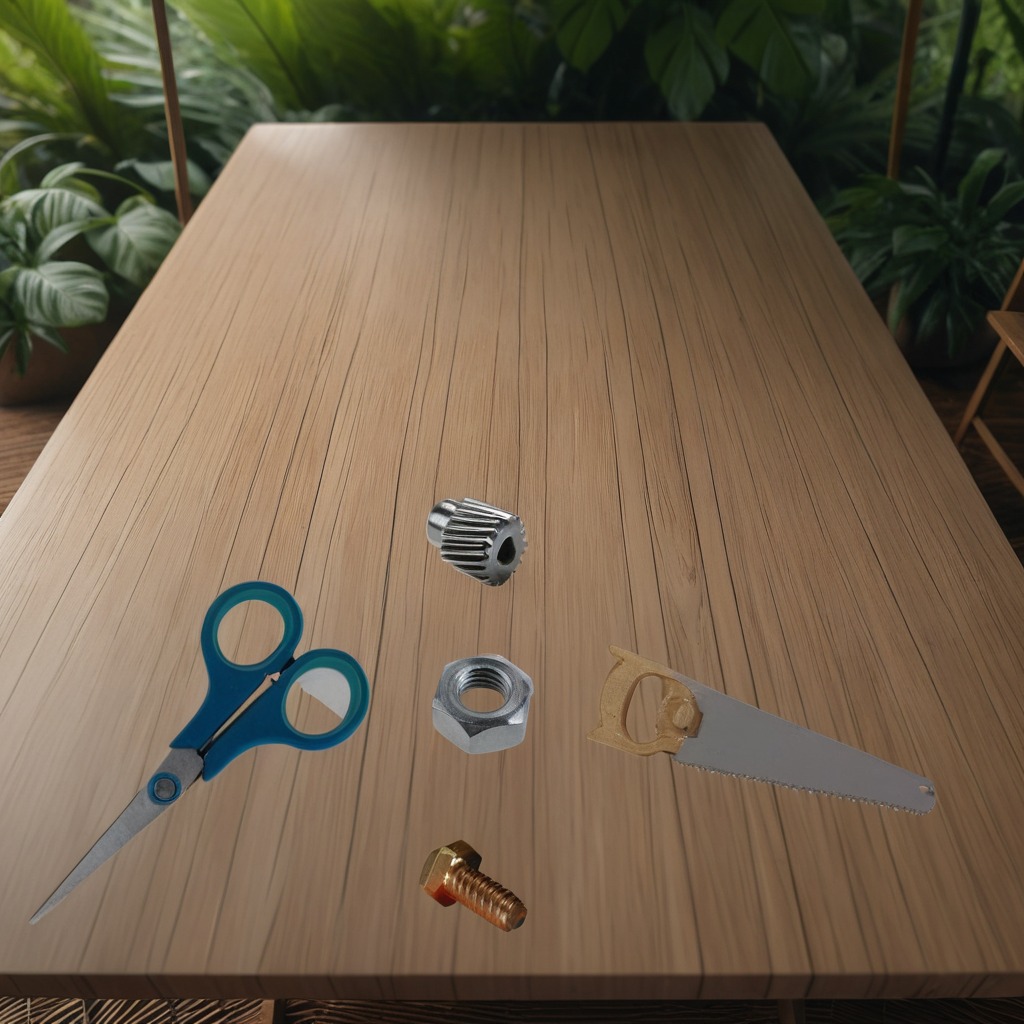
A gear with teeth and a machine screw are lying on the wooden table.